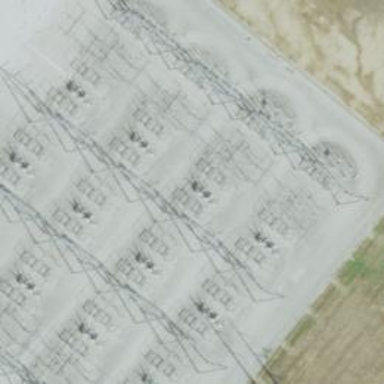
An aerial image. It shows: Switch used for power control.